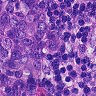
Metastatic tissue present: yes